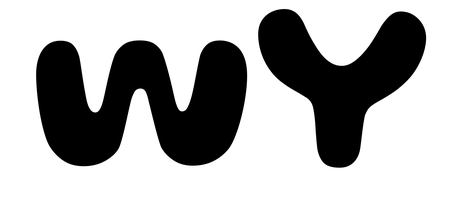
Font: Gluten_SemiBold